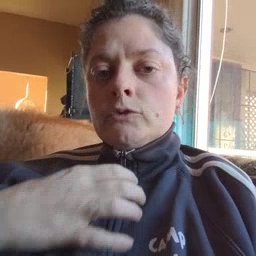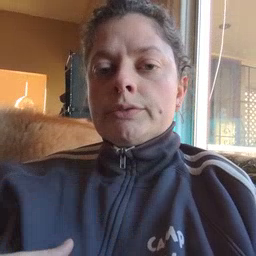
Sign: hungry